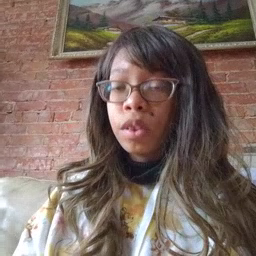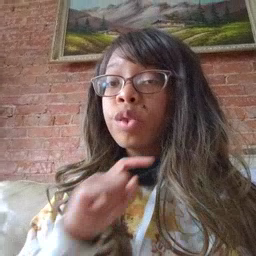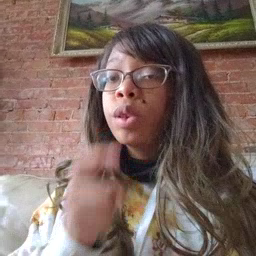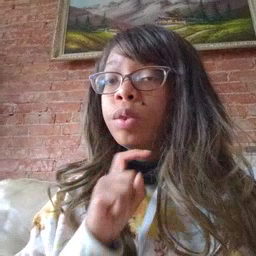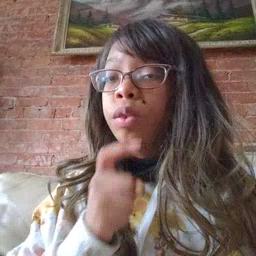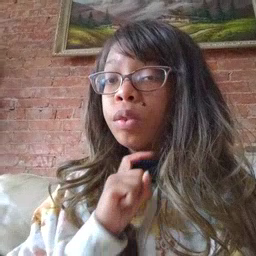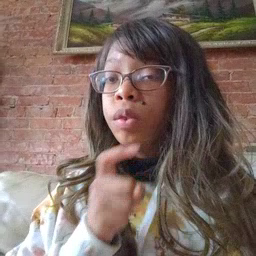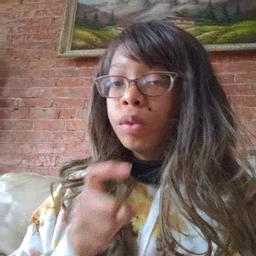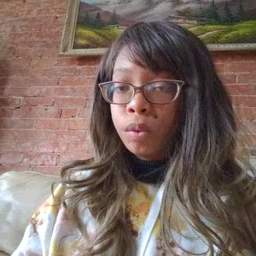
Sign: garbage